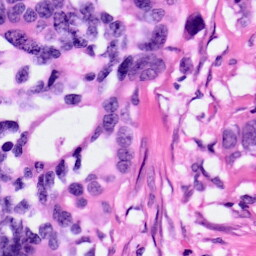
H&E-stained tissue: Pancreatic